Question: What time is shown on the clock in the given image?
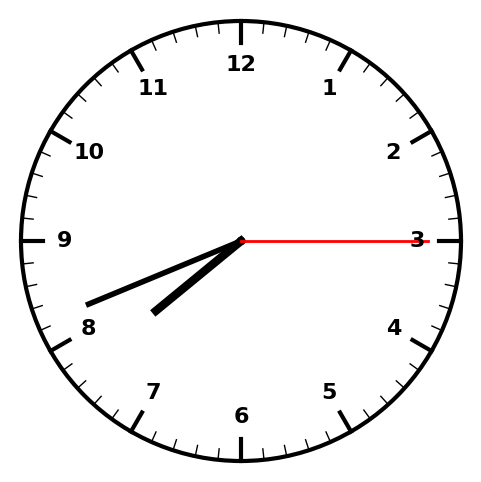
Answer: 07:41:15